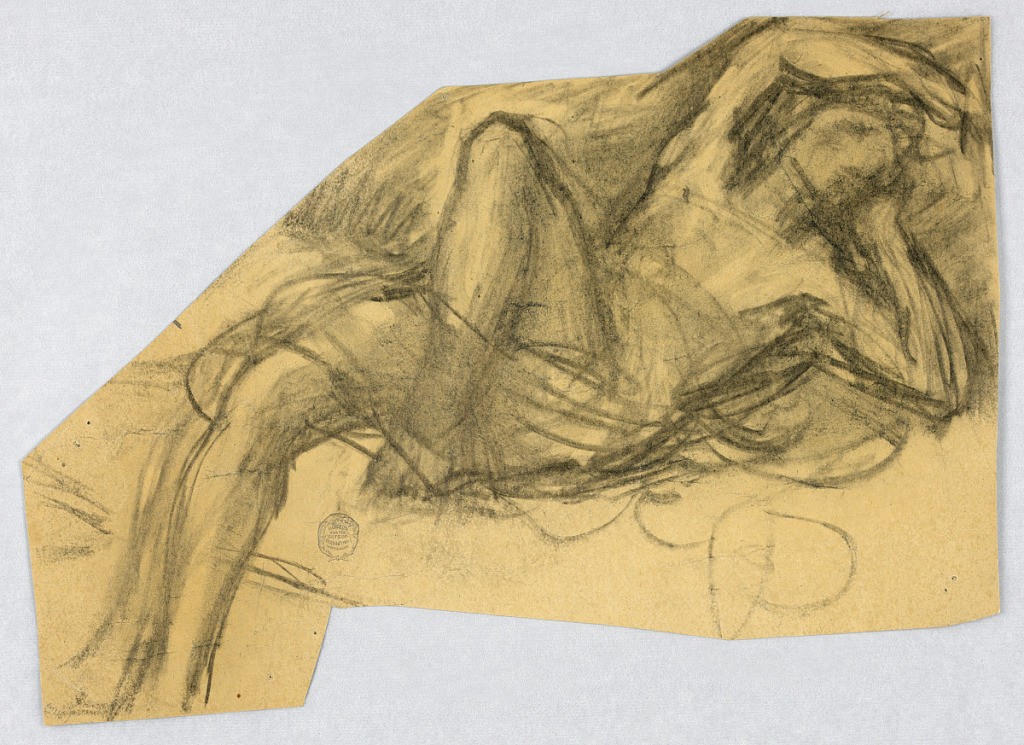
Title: Sketch of Nude Figure
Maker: Francis Augustus Lathrop, American, 1849–1909
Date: ca. 1895
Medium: Black crayon on cream wove paper
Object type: Drawing
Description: Cut down. Sketch of nude figure reclining to the right, arms over head. Right leg extended, left leg bent up at the knee. Verso: section of architectural motif.